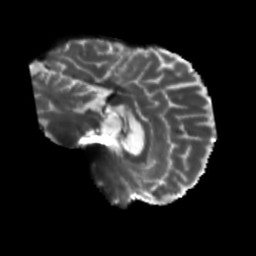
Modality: T2w
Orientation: sagittal
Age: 47
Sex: male
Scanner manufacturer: siemens
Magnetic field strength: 3 T
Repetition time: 5.47 s
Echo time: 0.0854 s